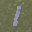
Label: 1